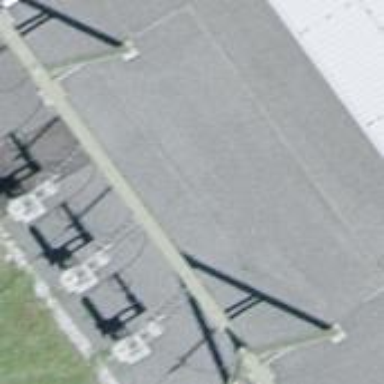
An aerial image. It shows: Insulator used in power equipment.